Question: I'm embarking on a major project, but am stuck on a tiny issue at the very start. I'll try to be as concise as possible.
I have a PHP script that will be echoing into the footer of the page (the last stuff before '</body></html>' a bunch of '<div>'s containing visible buttons and '<div>'s containing hidden dialog boxes.
The plan is to have the buttons float in the upper-right corner of corresponding '<div>'s in the main content area of the page. i.e. - button-1 echoed into the footer will float in the corner of content-box-1, and will be tied to the hidden '<div>' 'dialog-1'.
I'll be using jQuery and jQuery UI Dialog throughout the page(s). I'm not sure if that's particularly relevant to this question, but thought it worth mentioning just in case.
So my question, put simply, is how do I echo a '<div class="button">Button 1</div>' into the footer with PHP, but have it float in the upper-right corner (with maybe 5px margin) of '<div class=content>Content 1 is full of content</div>'?
A picture says a thousand words:

As shown above, I want the little blue gear button things in the corner of content pieces, locked and loaded with hidden '<div>'s containing dialog boxes.
I've found plenty of info on how to float divs on top of divs, but all the examples I saw showed the '<div>'s in close proximity to each other in the page source; not with a hundred lines of source code between the two '<div>'s
I'm not sure if the solution is pure CSS, pure jQuery/jQueryUI or a combination of the two.
Any advice will be much appreciated.
Thanks!
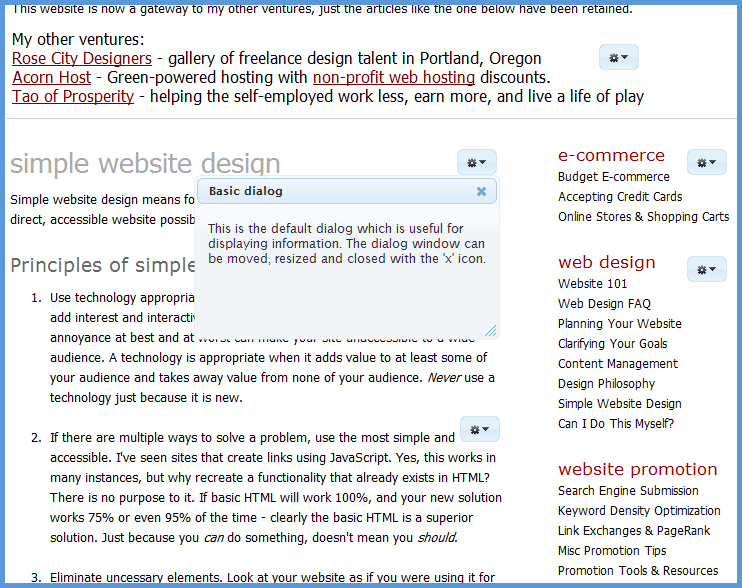
Answer: You will want to set the position of the floating to to:
'''
position:absolute;
'''
Then set the left and top of the div to some location near the 'gear', you can get the position from the position method.
'''
var node = $('#gear');
var position = node.position();
var dialog = $("#dialog");
dialog.css("left", position.left);
dialog.css("top", position.top);
dialog.fadeIn("fast");
'''
Something similar to this might work.
This has some flaws, after a resize the dialog will be out of position, the reason you see the original div so close to the 'gear' is because they use position:relative on the gear and then position the dialog absolutely.
When an element is absolutely positioned from within an element that is already relatively or absolutely positioned it is now positioned relatively to it's parent element rather than the window element
Dialog is positioned 10px relative to the top left of the #gear div:
'''
<div style="position:relative" id="gear">
<div style="position:absolute;top:10px;left:10px" id="dialog"></div>
</div>
'''
Dialog is positioned relative to the top left of the window:
'''
<div id="gear">
<div style="position:absolute;top:10px;left:10px" id="dialog"></div>
</div>
'''
There is probably no reason not to move the dialog to a position within the gear before it is displayed, just append the dialog within the gear, $("#gear").append($("#dialog"))